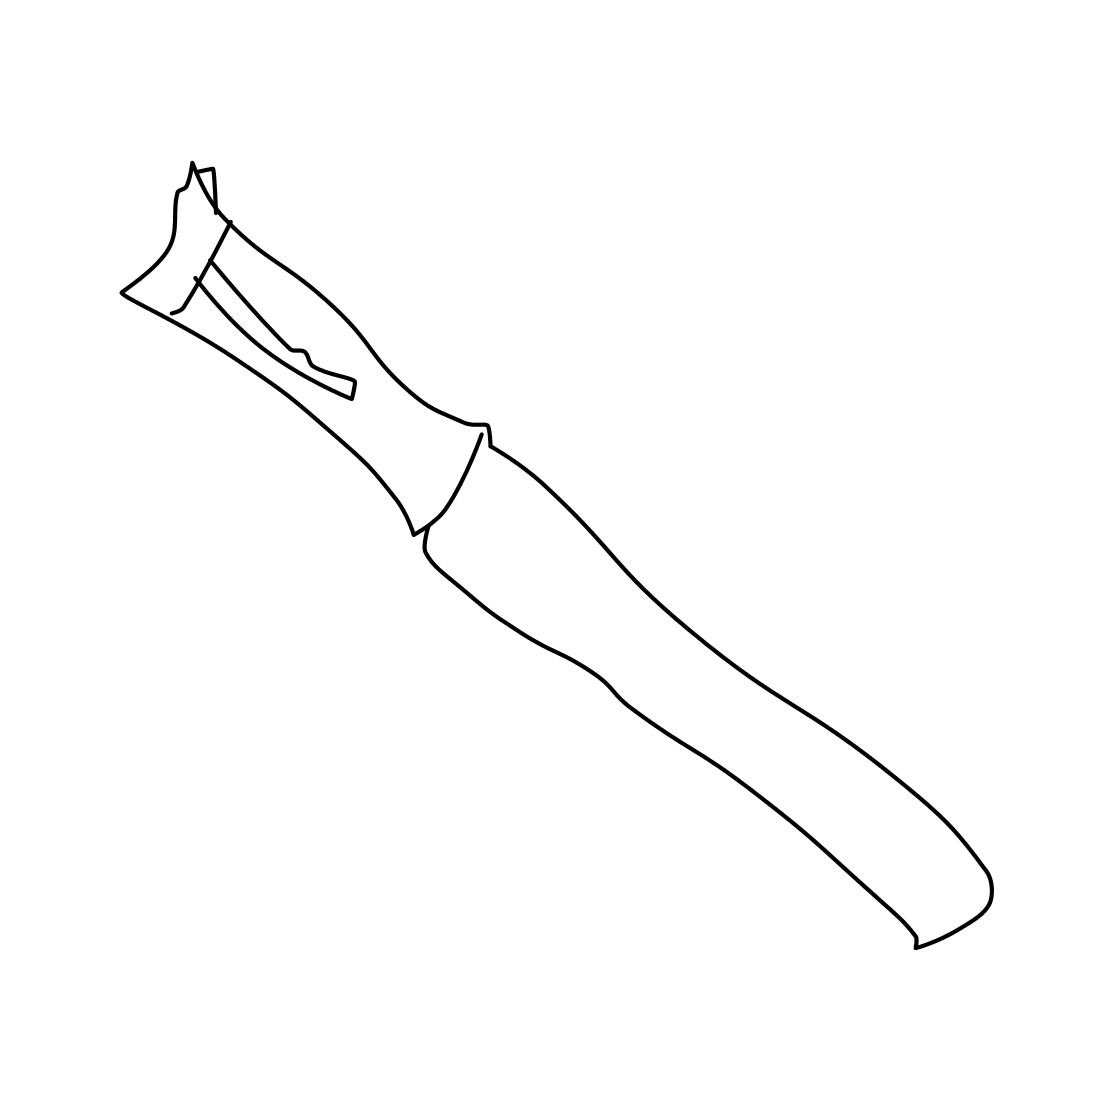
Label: pen